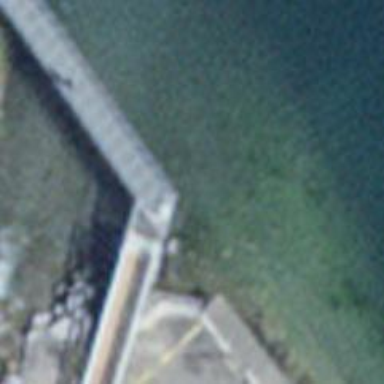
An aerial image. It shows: Footway bridge made of metal beams.